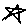
Label: star